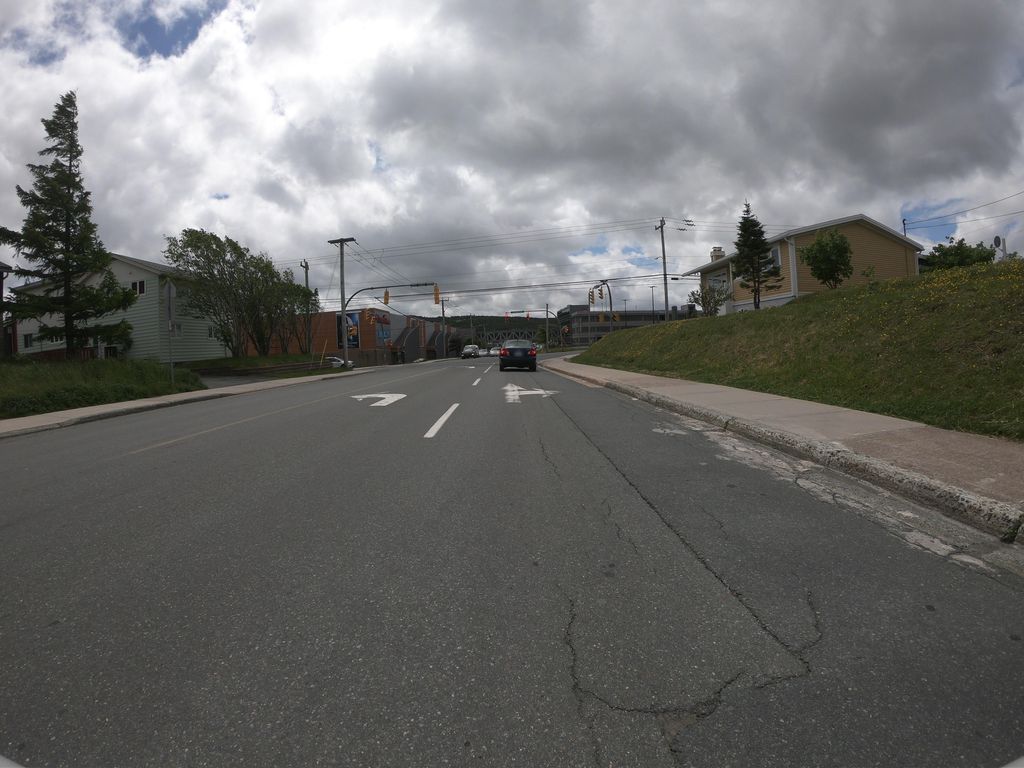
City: st_johns